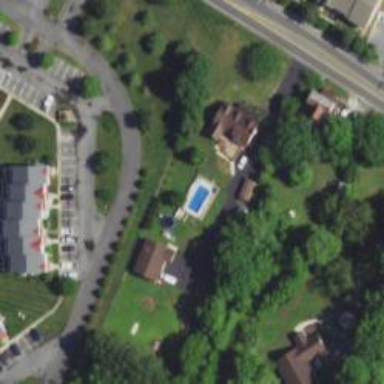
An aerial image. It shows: Swimming pool located in leisure land.